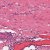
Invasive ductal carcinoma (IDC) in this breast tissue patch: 0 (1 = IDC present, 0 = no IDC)